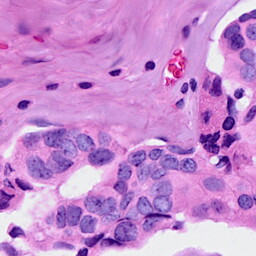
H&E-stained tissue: Breast